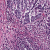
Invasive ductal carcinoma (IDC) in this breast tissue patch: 1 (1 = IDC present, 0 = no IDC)